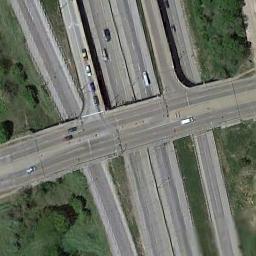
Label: overpass